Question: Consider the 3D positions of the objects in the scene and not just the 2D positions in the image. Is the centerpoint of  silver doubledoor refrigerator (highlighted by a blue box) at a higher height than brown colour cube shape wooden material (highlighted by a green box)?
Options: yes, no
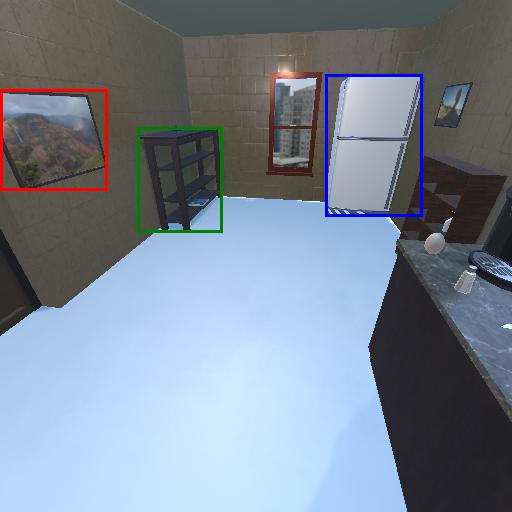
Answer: yes